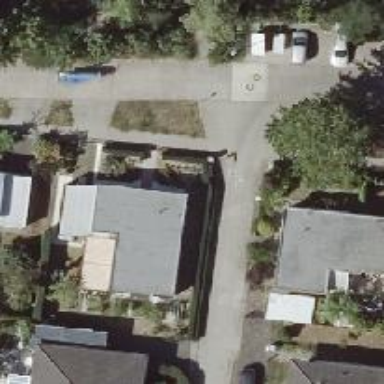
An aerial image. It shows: Sidewalk along the footway.